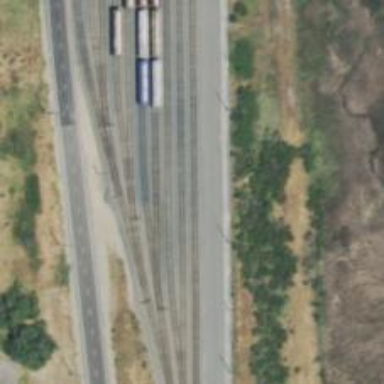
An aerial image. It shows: Rail spur service.